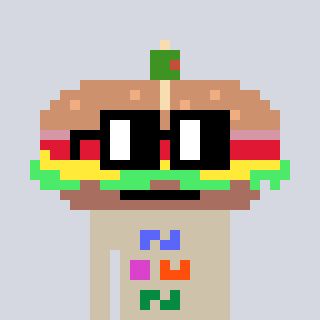
a pixel art character with square black glasses, a sandwich-shaped head and a bege-colored body on a cool background